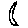
Label: moon